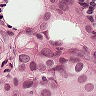
Metastatic tissue present: yes